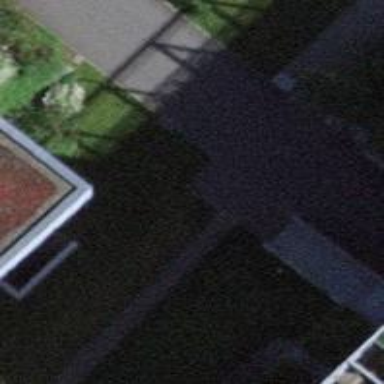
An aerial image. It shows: Alleyway designated as service road.